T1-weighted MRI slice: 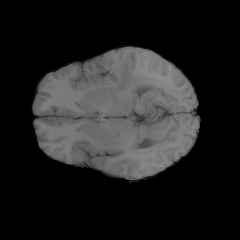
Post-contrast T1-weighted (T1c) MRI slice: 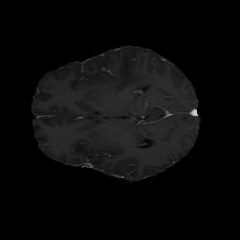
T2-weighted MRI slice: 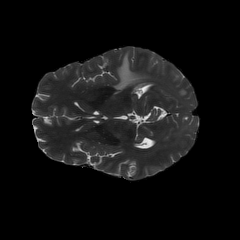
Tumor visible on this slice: yes